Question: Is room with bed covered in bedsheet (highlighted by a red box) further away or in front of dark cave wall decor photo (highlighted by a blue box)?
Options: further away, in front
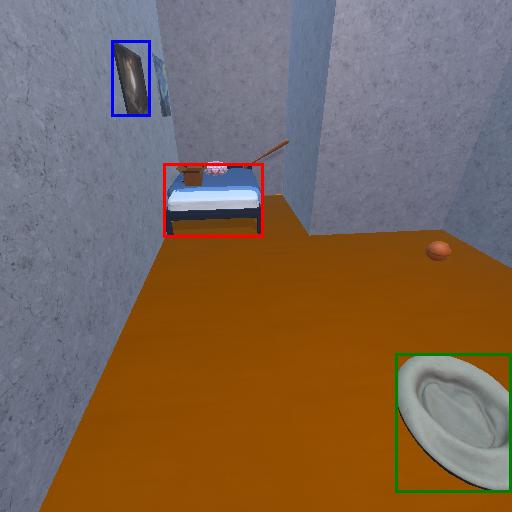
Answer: further away